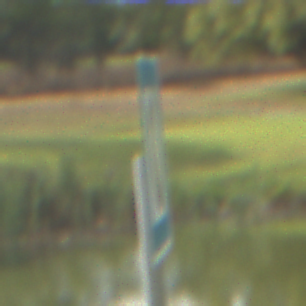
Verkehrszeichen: Fernsprecher
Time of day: MorningAfternoon
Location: Outdoor (Nature)
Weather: PartlyCloudy
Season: NotSpecified
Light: Natural